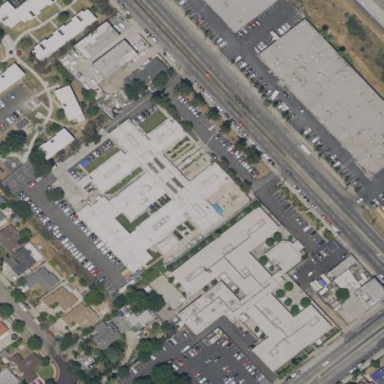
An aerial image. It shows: Hospital building.